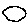
Label: hexagon